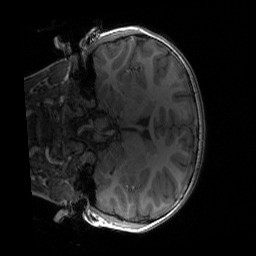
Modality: T1w
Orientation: coronal
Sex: male
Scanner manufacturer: siemens
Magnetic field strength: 3 T
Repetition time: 1.9 s
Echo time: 0.00243 s